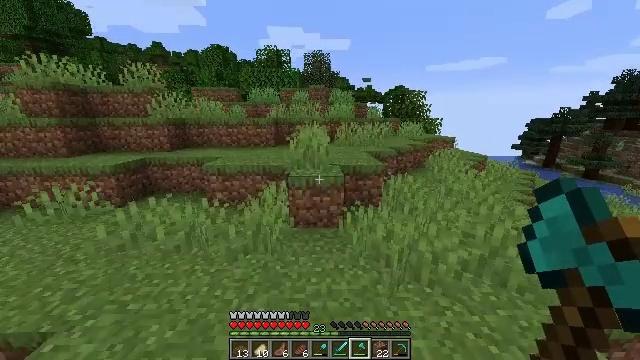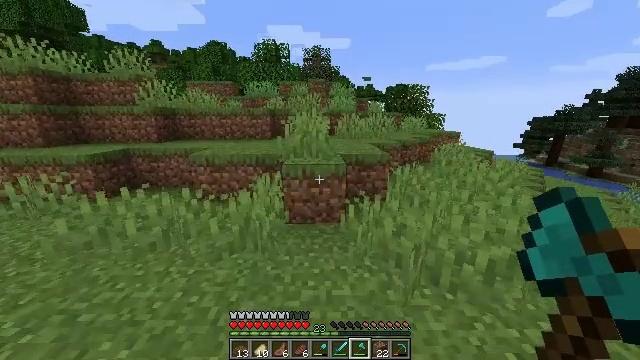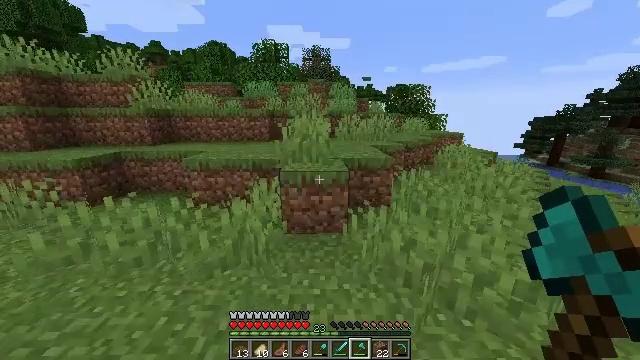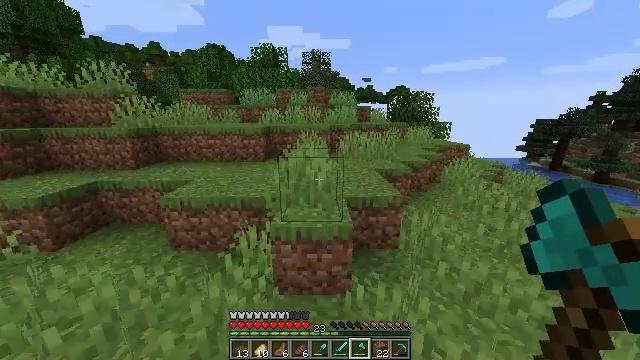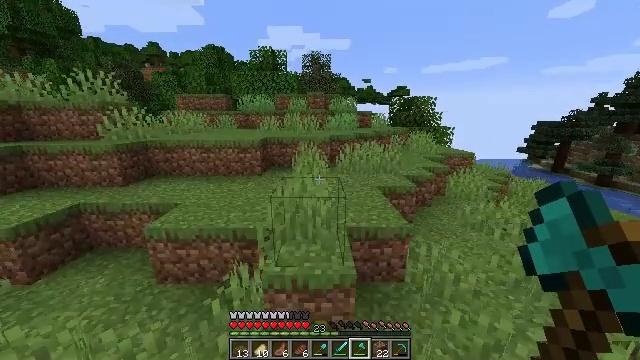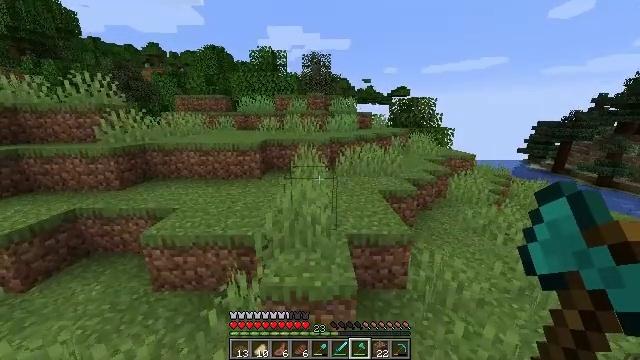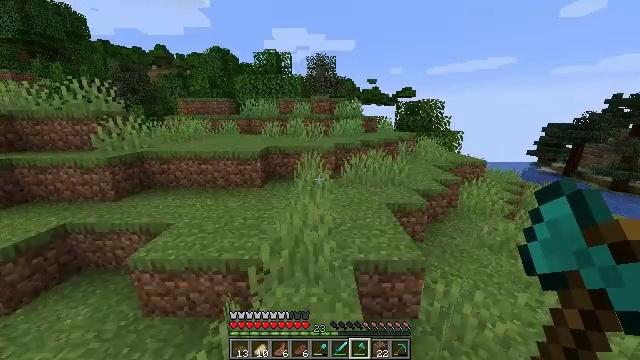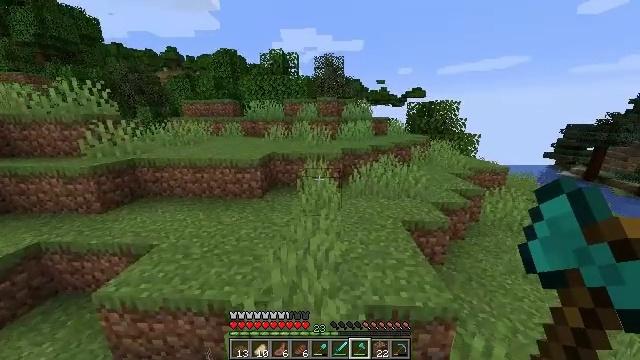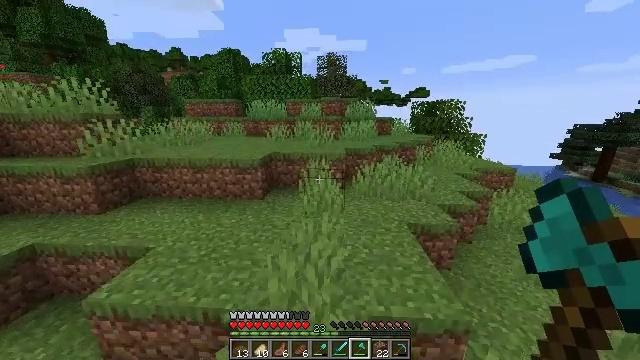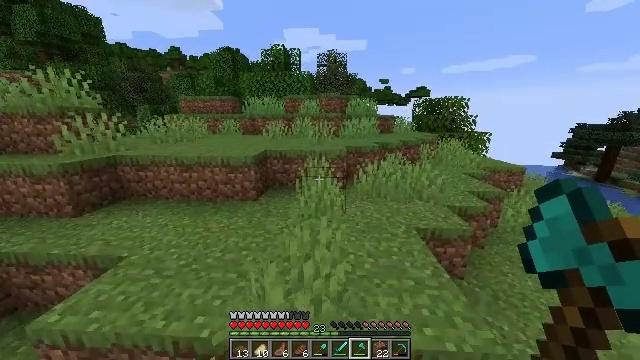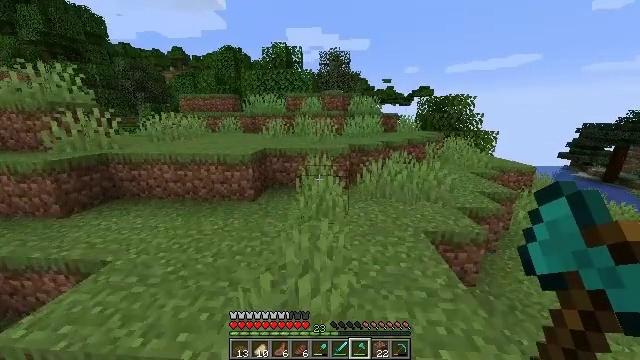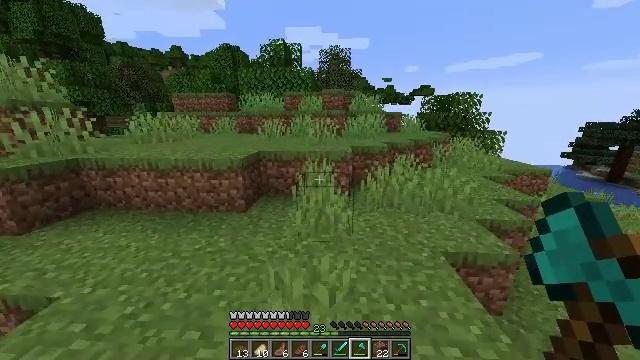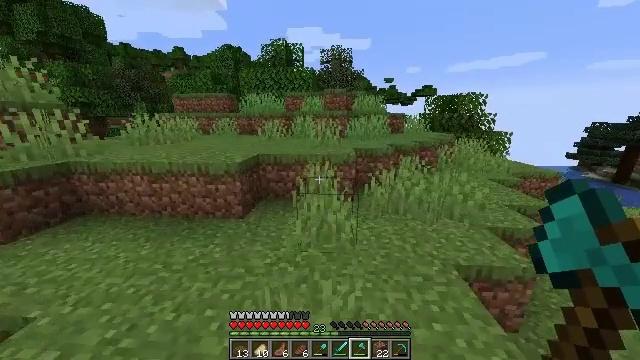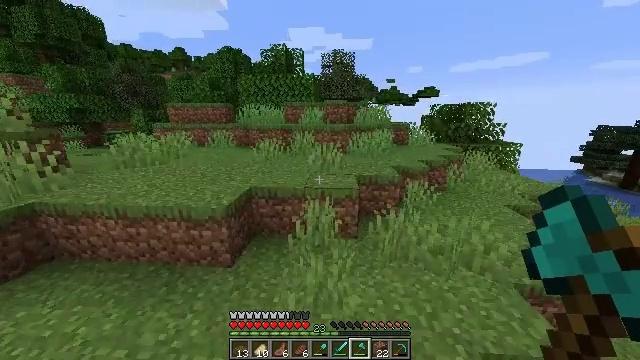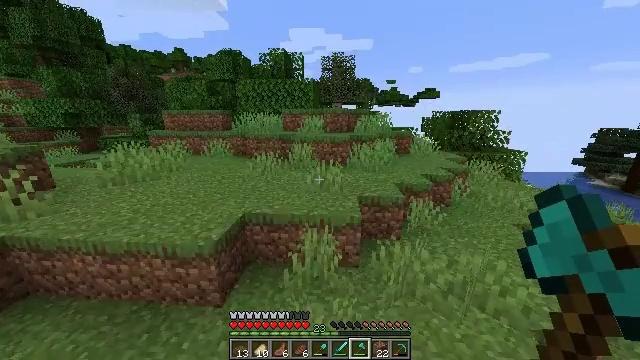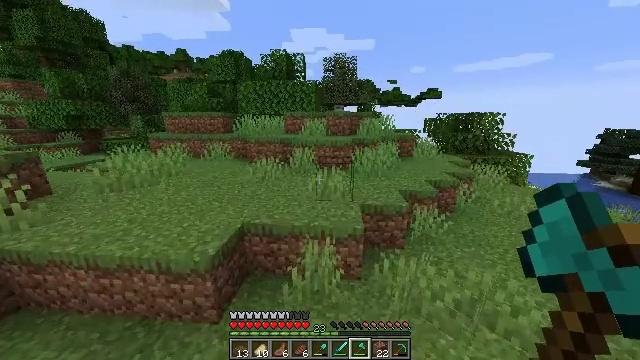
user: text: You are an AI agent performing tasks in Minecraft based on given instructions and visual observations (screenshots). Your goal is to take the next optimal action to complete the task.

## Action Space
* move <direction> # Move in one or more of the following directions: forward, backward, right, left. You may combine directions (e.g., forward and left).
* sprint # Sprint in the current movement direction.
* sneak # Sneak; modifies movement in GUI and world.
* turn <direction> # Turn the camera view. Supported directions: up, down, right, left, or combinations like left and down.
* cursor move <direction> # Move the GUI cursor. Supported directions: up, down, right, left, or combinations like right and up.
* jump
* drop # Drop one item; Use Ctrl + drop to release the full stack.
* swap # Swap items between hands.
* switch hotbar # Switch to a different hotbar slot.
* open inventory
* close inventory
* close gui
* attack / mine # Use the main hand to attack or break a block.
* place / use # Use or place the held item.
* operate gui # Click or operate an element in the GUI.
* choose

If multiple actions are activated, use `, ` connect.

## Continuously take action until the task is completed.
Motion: motion action
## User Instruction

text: Harvest some fern.
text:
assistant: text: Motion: move forward, jump
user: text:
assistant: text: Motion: move forward, sprint, jump
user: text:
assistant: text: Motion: move forward, sprint, jump
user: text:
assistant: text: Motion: move forward, sprint, jump
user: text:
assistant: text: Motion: move forward, sprint, jump
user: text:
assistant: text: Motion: move forward, sprint, turn left, jump
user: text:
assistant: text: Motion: move forward, turn left, jump
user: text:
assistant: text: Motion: move forward, jump
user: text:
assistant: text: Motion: move forward, jump
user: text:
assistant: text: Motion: move forward, jump
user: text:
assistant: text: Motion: move forward, jump
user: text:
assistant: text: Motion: move forward, sprint, jump
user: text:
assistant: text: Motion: move forward, sprint, jump
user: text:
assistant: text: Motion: move forward, sprint, jump
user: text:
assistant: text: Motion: move forward, sprint, jump
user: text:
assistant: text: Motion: move forward, sprint, jump
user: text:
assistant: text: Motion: move forward, sprint, turn left, jump
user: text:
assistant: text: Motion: move forward, turn left, jump
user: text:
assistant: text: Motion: move forward, jump
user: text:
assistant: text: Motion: move forward, jump
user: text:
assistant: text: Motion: move forward, jump
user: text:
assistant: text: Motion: move forward, jump
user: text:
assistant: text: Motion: move forward, sprint, jump
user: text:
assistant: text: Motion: move forward, sprint, turn left, jump
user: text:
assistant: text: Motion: move forward, sprint, turn left, jump
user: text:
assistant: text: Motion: move forward, sprint, turn left, jump
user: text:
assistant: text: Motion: move forward, sprint, jump
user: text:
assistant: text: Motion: move forward, sprint, jump
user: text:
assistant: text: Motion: move forward, jump
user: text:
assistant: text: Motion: move forward, jump